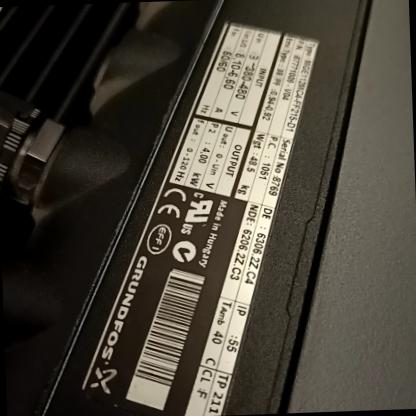
Klasa: tabliczka-znamionowa